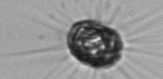
Label: Corethron_hystrix